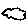
Label: cloud